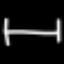
Label: bed